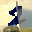
Label: 2